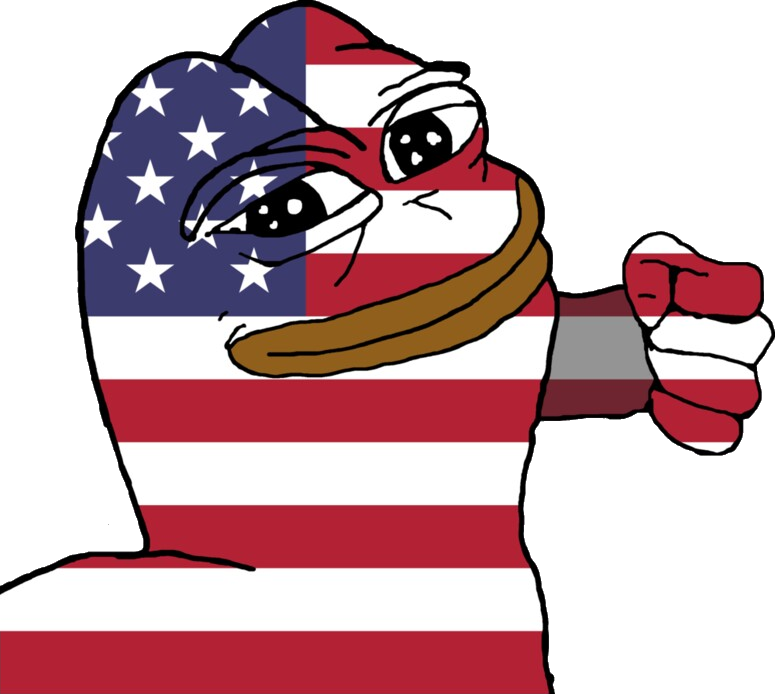
Label: 5_Pepe